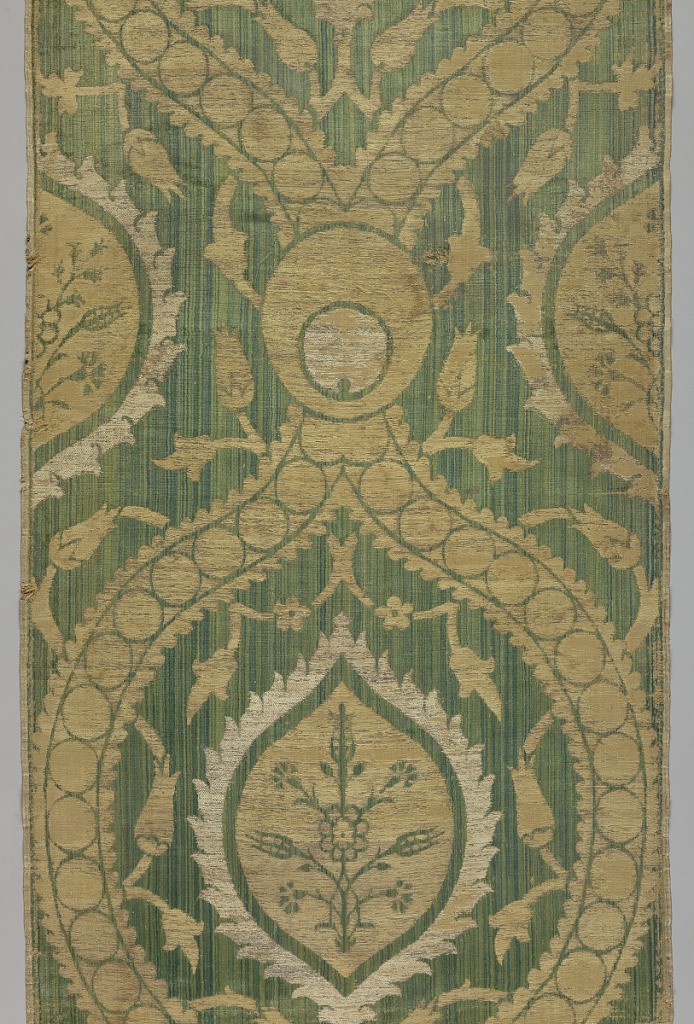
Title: Textile
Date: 19th century
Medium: silk, cotton, metallic foil wrapped around silk Technique: twill weave with supplementary warp pile (velvet) Label: silk and metallic velvet with linen weft
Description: A length of woven velvet with a large-scale, vertically symmetrical design in the style of the seventeenth century. Ogees with serrated edges containing small flowering tree motifs are surrounded by a large-scale ogival framing devide made up of pearl borders; with a pearl crescent at the point of intersection. In gold metallic twill on a ground of green silk velvet pile in various shades, giving a striae effect.